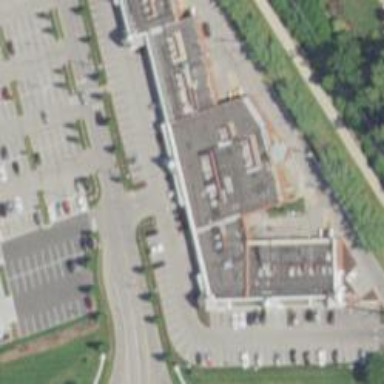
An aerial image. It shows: Healthcare clinic.